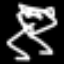
Label: frog